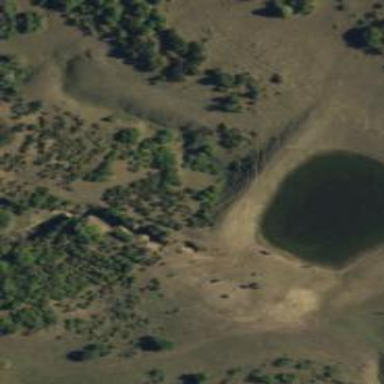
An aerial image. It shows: Reservoir.